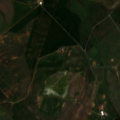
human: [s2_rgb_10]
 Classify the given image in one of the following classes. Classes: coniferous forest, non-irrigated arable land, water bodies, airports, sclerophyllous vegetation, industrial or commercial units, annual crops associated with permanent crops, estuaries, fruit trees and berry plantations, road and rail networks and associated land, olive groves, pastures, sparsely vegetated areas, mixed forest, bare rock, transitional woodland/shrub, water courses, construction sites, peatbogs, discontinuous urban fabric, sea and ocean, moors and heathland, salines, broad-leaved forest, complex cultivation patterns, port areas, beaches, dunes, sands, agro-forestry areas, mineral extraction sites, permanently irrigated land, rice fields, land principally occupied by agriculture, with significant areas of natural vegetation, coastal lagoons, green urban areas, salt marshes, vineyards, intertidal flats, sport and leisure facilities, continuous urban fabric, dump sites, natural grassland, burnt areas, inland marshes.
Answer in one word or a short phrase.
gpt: non-irrigated arable land, permanently irrigated land, olive groves, complex cultivation patterns, transitional woodland/shrub